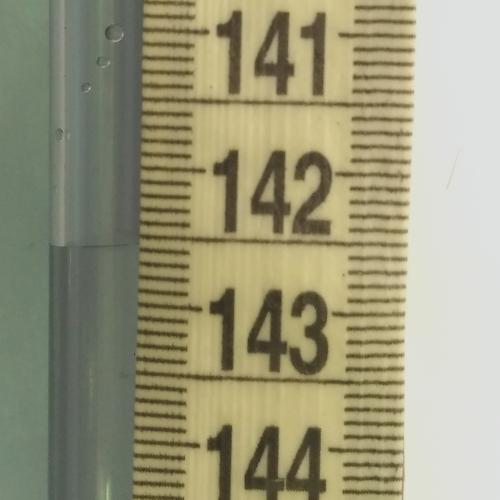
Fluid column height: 142.6 cm